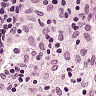
Metastatic tissue present: no